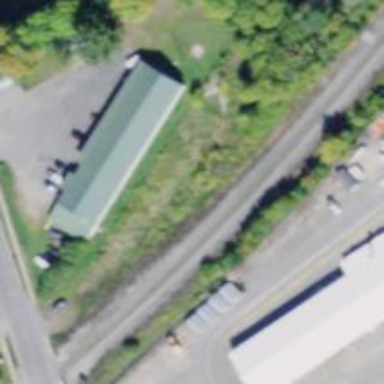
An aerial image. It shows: Railway siding for service.